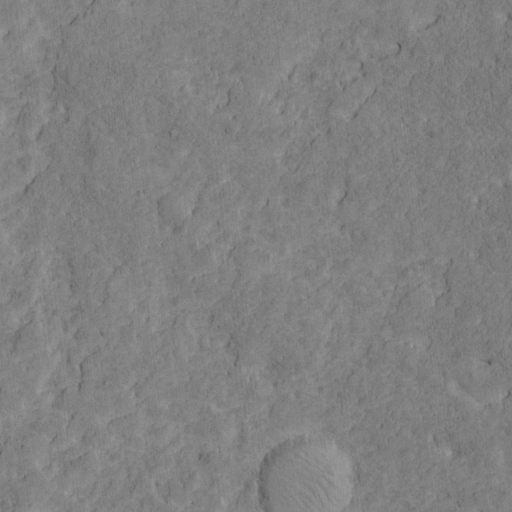
Classes present: Background